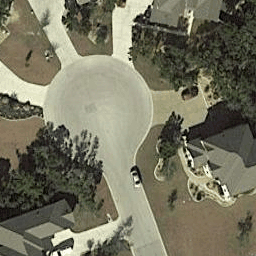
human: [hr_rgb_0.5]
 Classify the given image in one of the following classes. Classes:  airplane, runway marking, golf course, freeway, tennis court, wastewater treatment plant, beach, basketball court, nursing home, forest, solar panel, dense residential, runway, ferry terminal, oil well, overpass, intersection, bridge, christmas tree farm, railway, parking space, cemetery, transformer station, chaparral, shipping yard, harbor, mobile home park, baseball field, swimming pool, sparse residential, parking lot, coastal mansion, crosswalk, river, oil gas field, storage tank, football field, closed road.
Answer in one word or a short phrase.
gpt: closed road